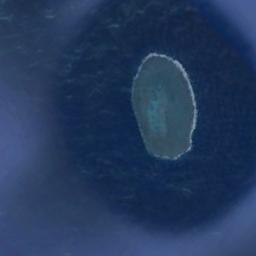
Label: island